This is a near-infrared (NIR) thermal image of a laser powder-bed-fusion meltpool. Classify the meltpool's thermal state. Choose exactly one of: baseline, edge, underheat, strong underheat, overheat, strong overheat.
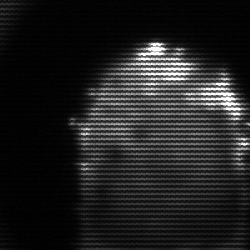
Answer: baseline